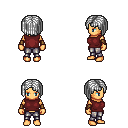
a pixel art fantasy rpg character, female body template, human, tanned skin, maroon sleeveless shirt, metal pants, white pageboy hairstyle, cloth bracers, four views (front, back, left, right), 2x2 character sprite sheet, small pixel art, hard edges, no anti-aliasing